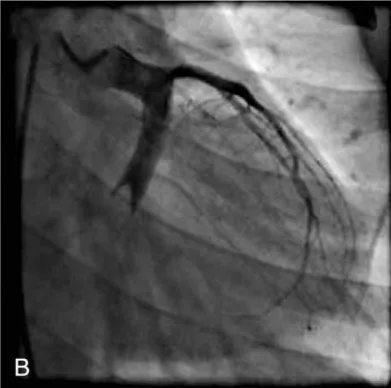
Coronary angiography images before thrombus aspirations. A-C, Ectasia of LM, and ectasia and total thrombotic occlusion of the distal LCX. The left anterior descending artery was normal.
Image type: radiology (x_ray)